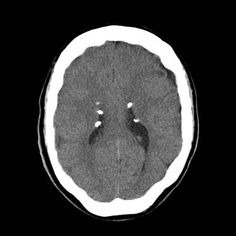
Label: notumor